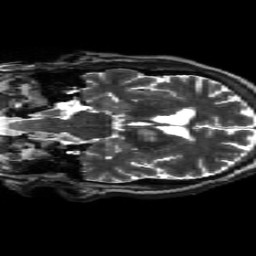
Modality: T2w
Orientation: coronal
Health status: ill
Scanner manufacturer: siemens
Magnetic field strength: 3 T
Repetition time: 6.94 s
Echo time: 0.095 s